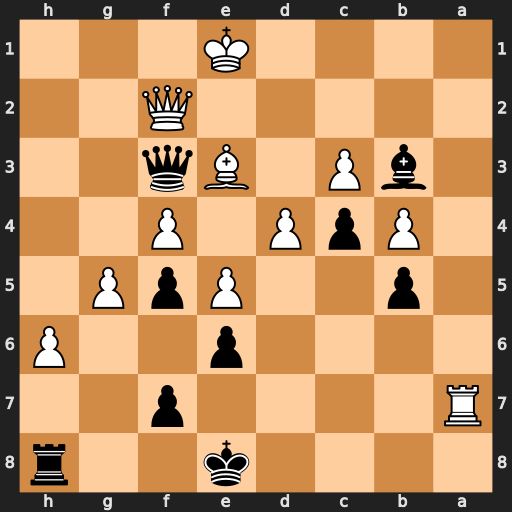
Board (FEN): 4k2r/R4p2/4p2P/1p2PpP1/1PpP1P2/1bP1Bq2/5Q2/4K3
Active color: b
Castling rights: k
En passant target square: -
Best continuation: Qd1#